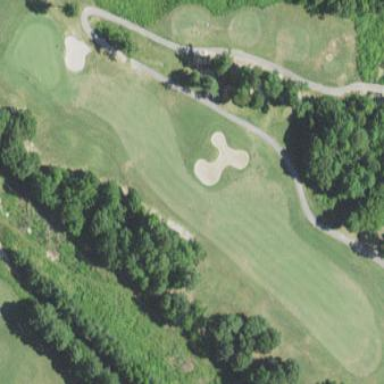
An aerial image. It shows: Golf fairway surrounded by grass.